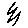
Label: zigzag